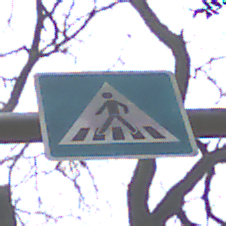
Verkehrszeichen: FussgaengerueberwegRechts
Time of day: Midday
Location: Outdoor (Nature)
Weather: Overcast
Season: Autumn
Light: Natural